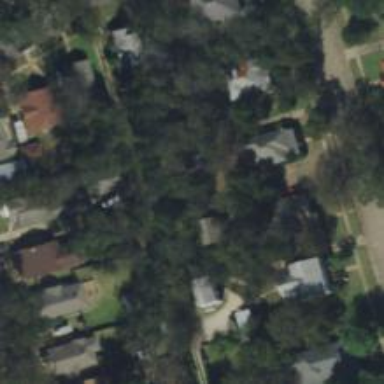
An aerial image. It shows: Alley classified as service road.